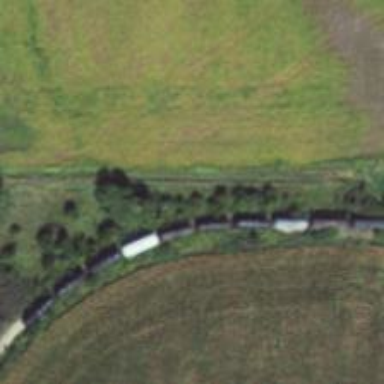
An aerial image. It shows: Disused railway spur service.